Question: I am using Polymer Starter Kit, and I have included a few YouTube videos in one of my pages with '<google-youtube>' elements. When I click to view a video in fullscreen mode, the side 'app-drawer' and top 'app-header' persist and cover the video. How do I hide the drawer and header?
'app-drawer' usage:
'''
<app-drawer paper-drawer-toggle class="appDrawer" id="menu" on-tap="closeMenu">
<div class="appDrawerBackground">
<app-toolbar class="appDrawer">Menu</app-toolbar>
<hr class="menuLine">
<iron-selector selected="[[page]]" attr-for-selected="name" class="drawer-list" role="navigation">
<a class="homeMargin" name="home" href="/home">Biography</a>
<hr>
<a name="view1" href="/acting">Acting</a>
<hr>
<a name="view2" href="/produce">Directing / Producing</a>
<hr>
<a name="view3" href="/contact">Contact</a>
</iron-selector>
</div>
</app-drawer>
'''
'app-header' usage:
'''
<app-header condenses reveals effects="waterfall">
<app-toolbar>
<paper-icon-button icon="menu" drawer-toggle></paper-icon-button>
<div title>
<img class="headerImg" src="/images/toolbar-logo.png">
</div>
</app-toolbar>
</app-header>
'''
Screenshot:

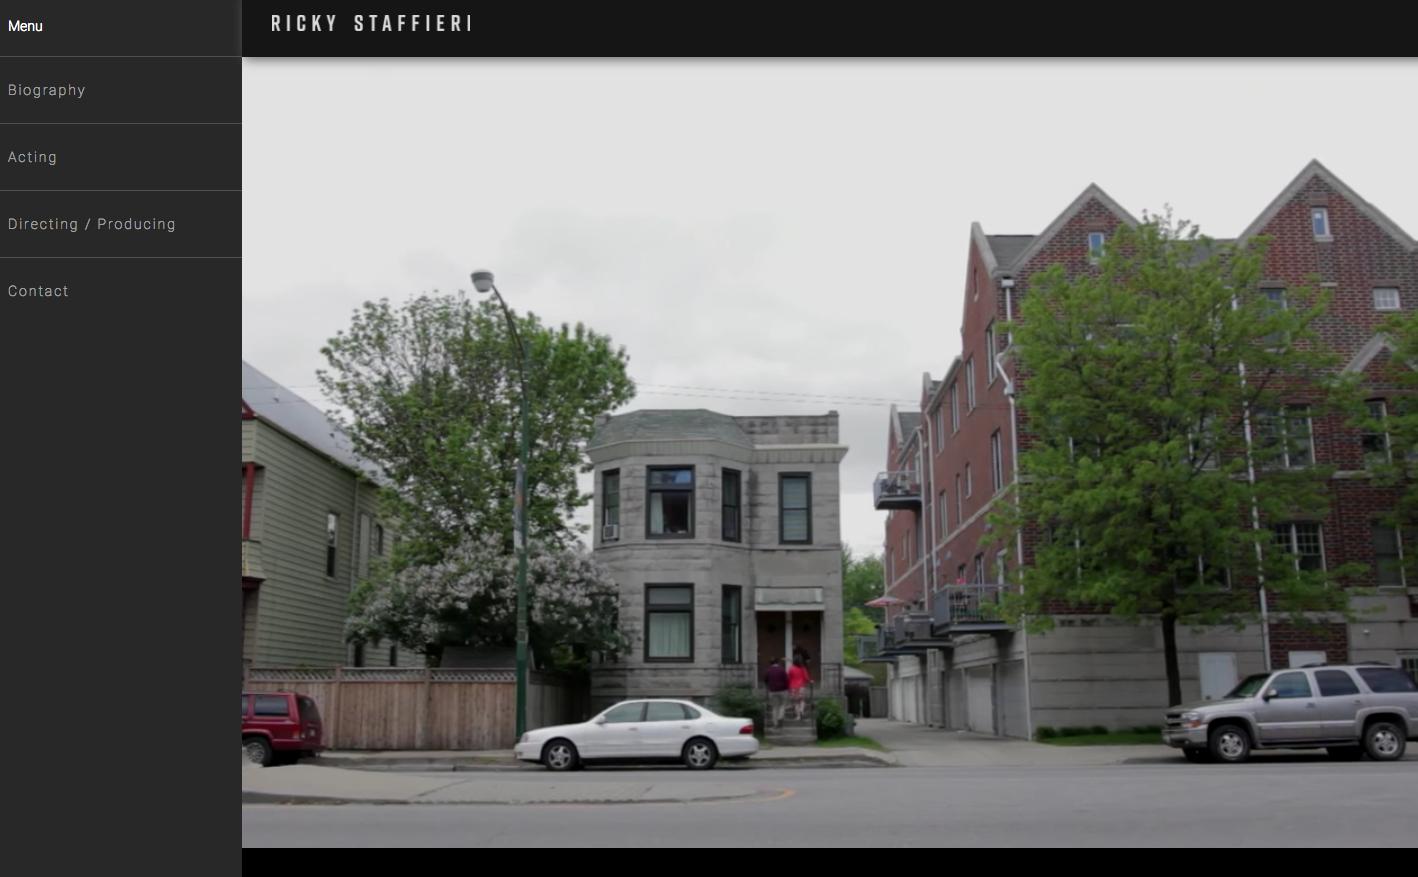
Answer: Polymer Starter Kit's root layout element, 'app-drawer-layout', contains the 'app-drawer' and the 'app-header', both of which have their own <URL> -- one that is higher than the '<iron-pages>' child, which presumably contains the '<google-youtube>' element. Since '<google-youtube>' is in a lower stacking context than the header and drawer, the video's 'z-index' alone won't be able to move it to the front.
To compensate, you could use the following CSS to move the 'app-header' and 'app-drawer' to a negative 'z-index', allowing '<google-youtube>''s inner video to stack above them when fullscreen.
'''
app-drawer-layout:-webkit-full-screen-ancestor app-header,
app-drawer-layout:-webkit-full-screen-ancestor app-drawer {
z-index: -1 !important;
}
'''
Note the ':-webkit-full-screen-ancestor' pseudo-class is applied to all ancestors of the fullscreen element (i.e., '<google-youtube>''s video element) and is automatically removed when exiting fullscreen. This WebKit pseudo-class currently has no documentation that I could find. Note the Gecko equivalent (<URL> was removed from Firefox 50, although ':-webkit-full-screen-ancestor' still works there.